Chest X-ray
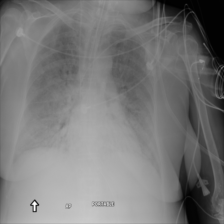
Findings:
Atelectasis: negative
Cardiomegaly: negative
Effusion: negative
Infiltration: negative
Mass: negative
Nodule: negative
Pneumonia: negative
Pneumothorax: negative
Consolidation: negative
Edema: negative
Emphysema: negative
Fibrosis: negative
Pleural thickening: negative
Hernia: negative